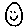
Label: smiley face